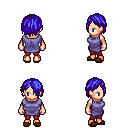
a pixel art fantasy rpg character, female body template, human, light skin, chain tabard jacket, red pants, blue bangs hairstyle, brown slippers, four views (front, back, left, right), 2x2 character sprite sheet, small pixel art, hard edges, no anti-aliasing